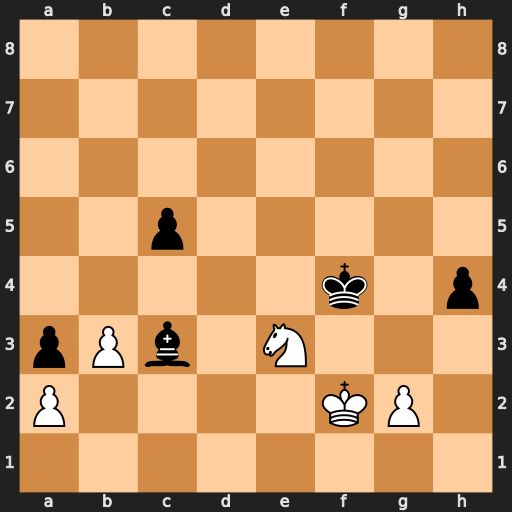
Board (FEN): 8/8/8/2p5/5k1p/pPb1N3/P4KP1/8
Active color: w
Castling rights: -
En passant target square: -
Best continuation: Nd5+ Ke4 Nxc3+